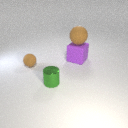
small brown rubber sphere behind small green metal cylinder